Brain MRI, t1w sequence, axial 2D slice.
Patient: age 39, sex M, weight 95 kg, height 1.95 m
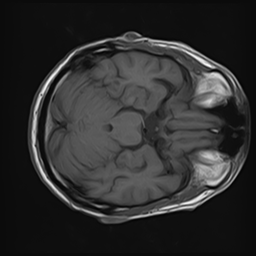